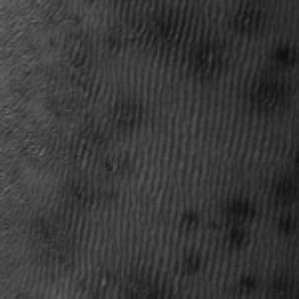
Label: frost